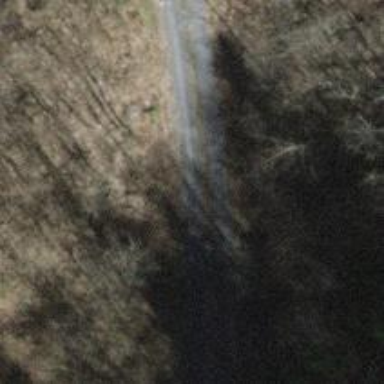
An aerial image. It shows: Gravel track with grade 2 quality.